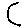
Label: moon